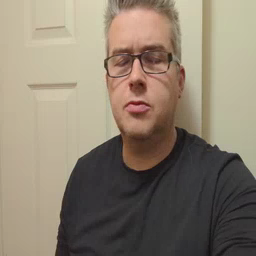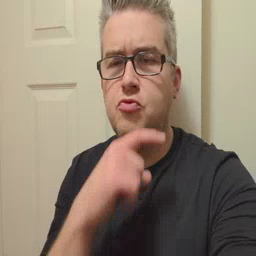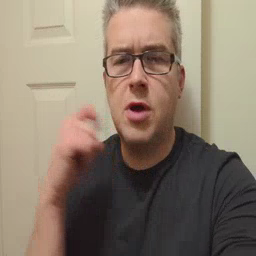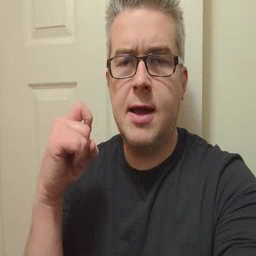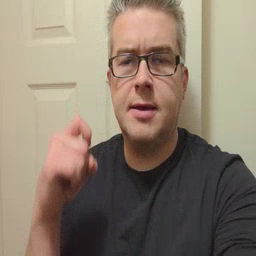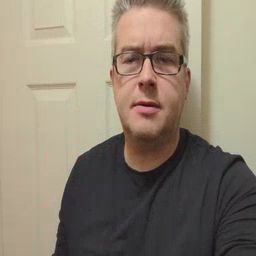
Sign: dry